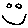
Label: smiley face